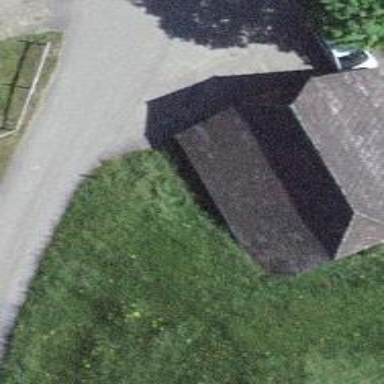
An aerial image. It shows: Farm auxiliary building.